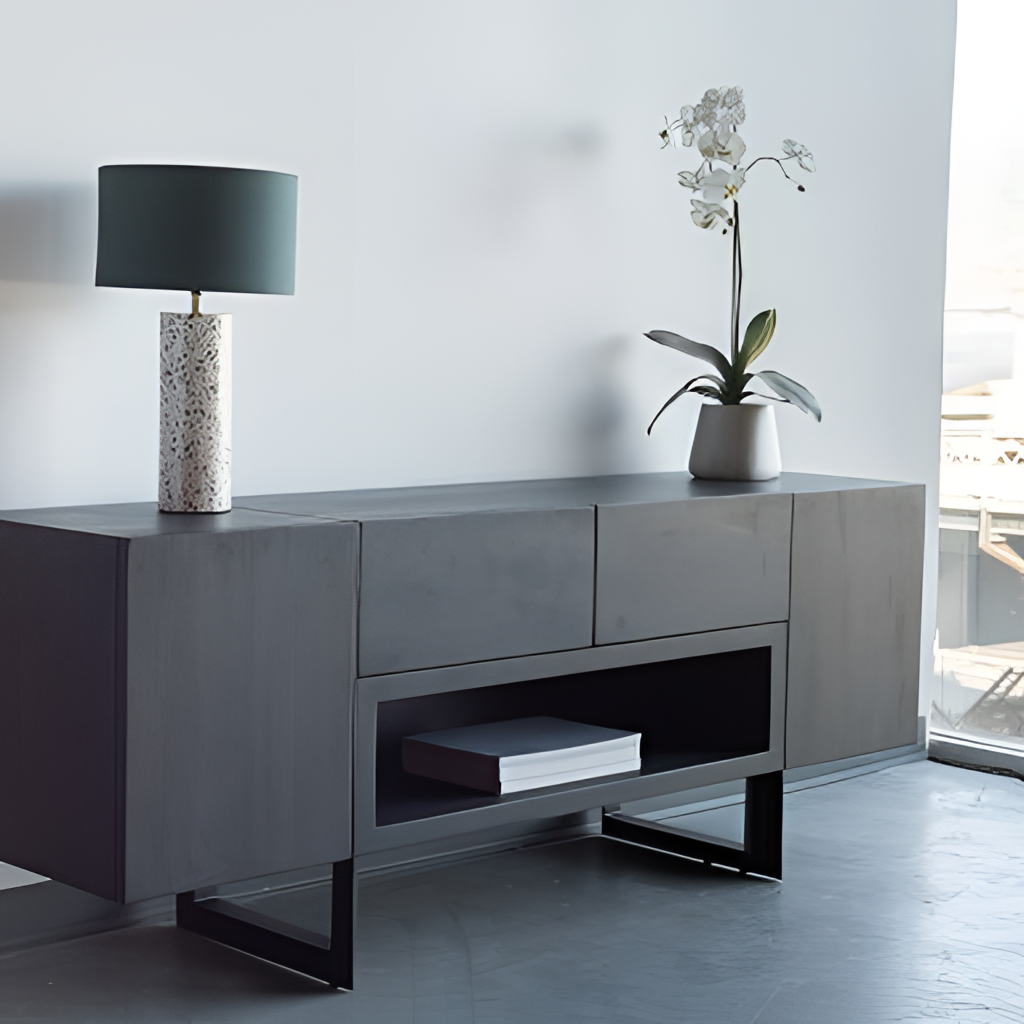
living room, gray wood sideboard, paint wallpaper, with solid pattern, modern, gray concrete flooring, with smooth pattern